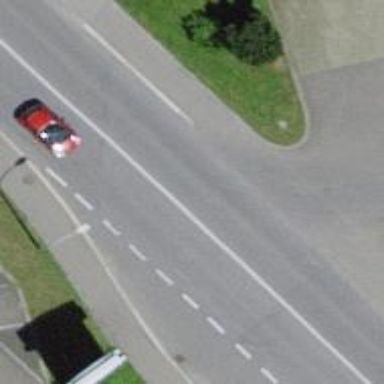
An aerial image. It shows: Tertiary road with asphalt surface.